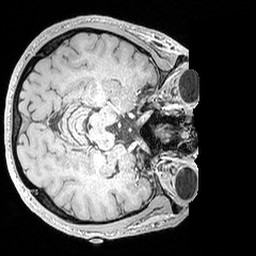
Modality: MP2RAGE
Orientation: axial
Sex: male
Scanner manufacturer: siemens
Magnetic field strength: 3 T
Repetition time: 5 s
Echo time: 0.00292 s